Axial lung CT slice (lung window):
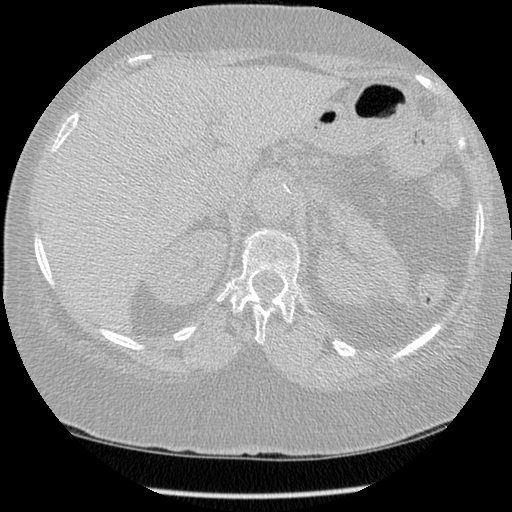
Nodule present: no